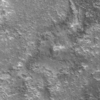
Label: not_dusty